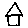
Label: house